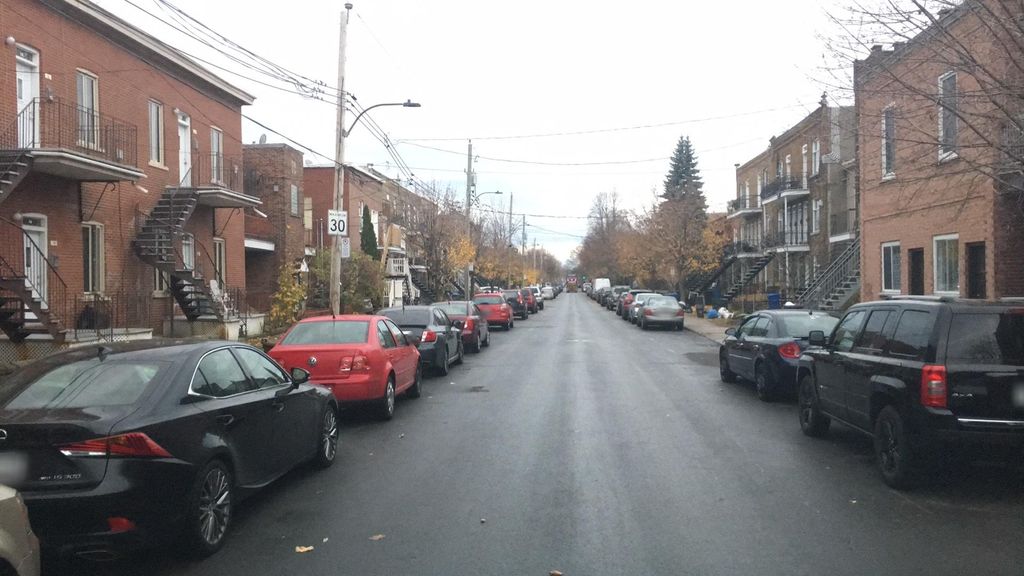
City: montreal